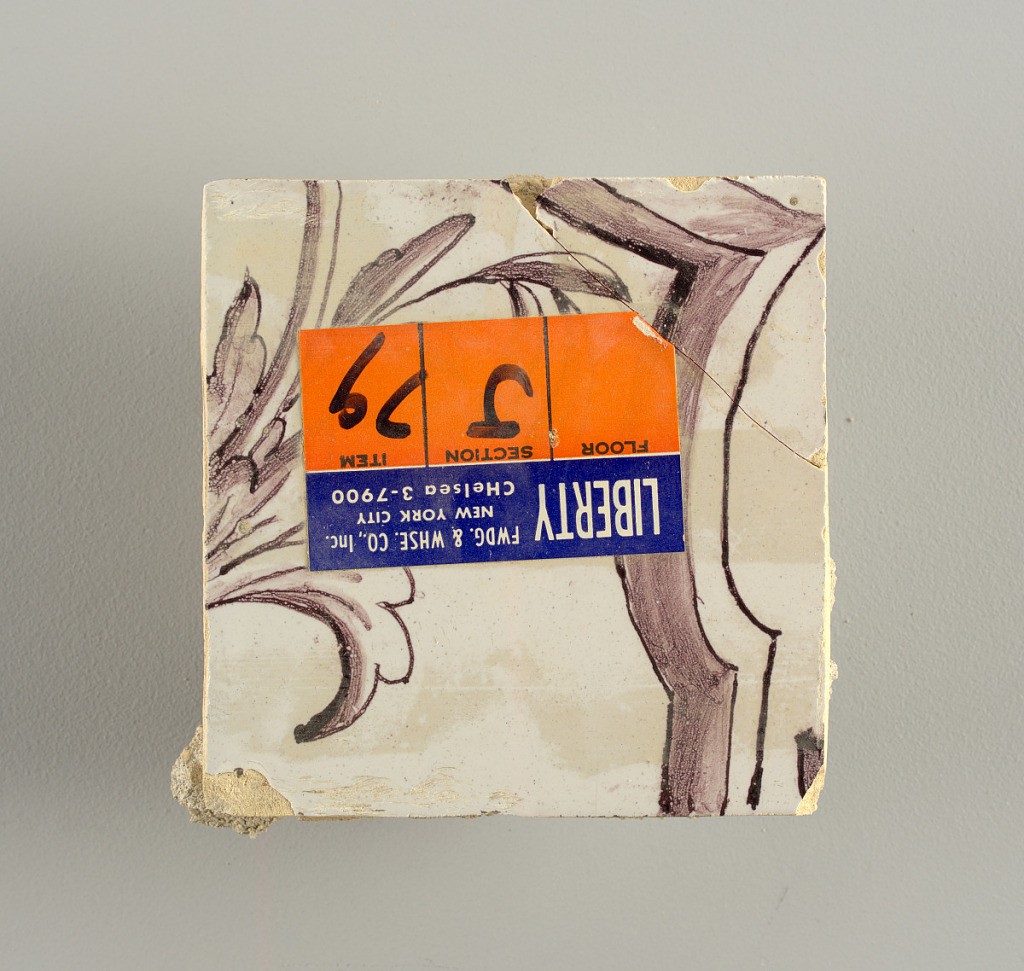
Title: Wall facing
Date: ca. 1725
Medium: tin-glazed earthenware, underglaze
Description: Two vertical rectangles, twenty-three tiles high.  A) Nine tiles wide at top; seven tiles wide at bottom.  B) Ten and one-half tiles wide.

Arabesque design of foliage.  A) with centered figure of Justice under a canopy.  B) with centered urn.